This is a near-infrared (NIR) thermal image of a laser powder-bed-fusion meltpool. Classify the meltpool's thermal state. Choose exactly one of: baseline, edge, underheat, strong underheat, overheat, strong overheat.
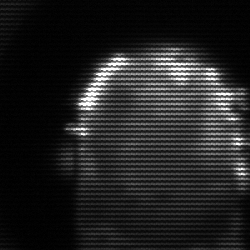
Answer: baseline